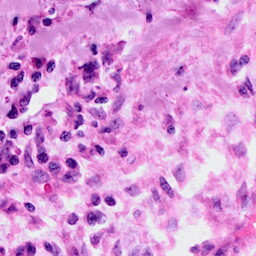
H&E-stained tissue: Cervix